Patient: sex M, age 64
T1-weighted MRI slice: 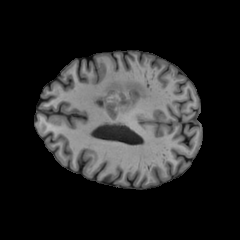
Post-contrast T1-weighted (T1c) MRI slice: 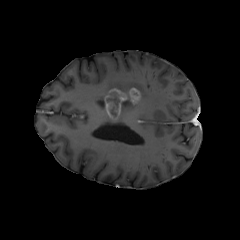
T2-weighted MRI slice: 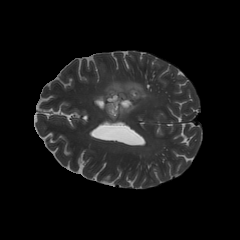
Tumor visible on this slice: yes
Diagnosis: Glioblastoma, IDH-wildtype
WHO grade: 4